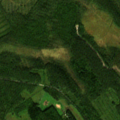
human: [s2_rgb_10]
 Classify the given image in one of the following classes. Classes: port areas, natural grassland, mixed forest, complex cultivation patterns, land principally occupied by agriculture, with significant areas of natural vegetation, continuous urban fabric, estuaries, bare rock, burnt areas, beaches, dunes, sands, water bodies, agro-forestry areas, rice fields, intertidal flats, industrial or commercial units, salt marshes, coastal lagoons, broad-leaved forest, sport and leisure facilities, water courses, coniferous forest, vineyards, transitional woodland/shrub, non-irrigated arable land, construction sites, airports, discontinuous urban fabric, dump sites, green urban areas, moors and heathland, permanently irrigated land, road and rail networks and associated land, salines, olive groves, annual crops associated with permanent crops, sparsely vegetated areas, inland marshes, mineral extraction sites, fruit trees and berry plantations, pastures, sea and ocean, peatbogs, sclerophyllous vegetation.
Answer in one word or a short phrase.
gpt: coniferous forest, mixed forest, transitional woodland/shrub